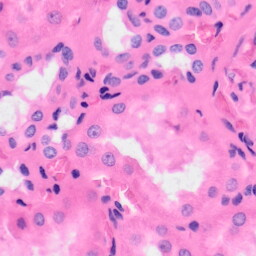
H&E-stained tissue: Kidney